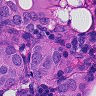
Metastatic tissue present: yes